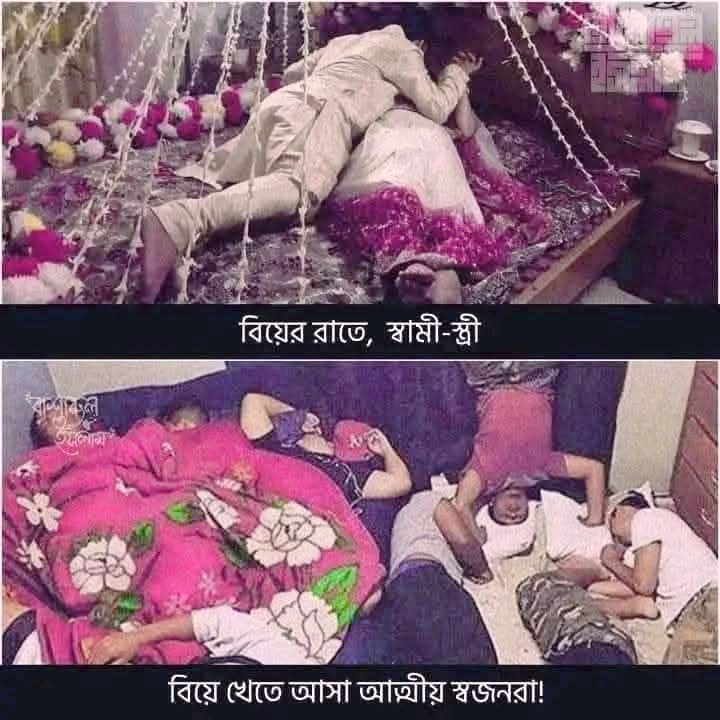
Text: বিয়ের রাতে, স্বামী-স্ত্রী

বিয়ে খেতে আসা আত্মীয় স্বজনরা!
Label: Non Hate